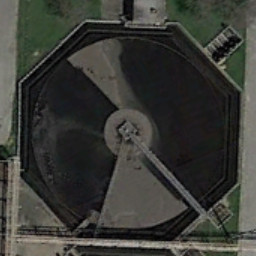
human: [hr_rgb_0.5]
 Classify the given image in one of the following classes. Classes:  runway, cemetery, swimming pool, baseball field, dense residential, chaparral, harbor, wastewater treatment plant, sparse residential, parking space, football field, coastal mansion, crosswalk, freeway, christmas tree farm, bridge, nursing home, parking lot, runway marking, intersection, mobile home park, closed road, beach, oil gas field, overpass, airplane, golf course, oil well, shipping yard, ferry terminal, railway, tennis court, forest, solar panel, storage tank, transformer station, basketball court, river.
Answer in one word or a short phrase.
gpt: wastewater treatment plant